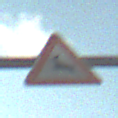
Verkehrszeichen: WildwechselRechts
Umgebung: Outdoor, RoadRail
Tageszeit: MorningAfternoon
Wetter: PartlyCloudy
Licht: Natural
Jahreszeit: NotSpecified
Kontrast: HighContrast